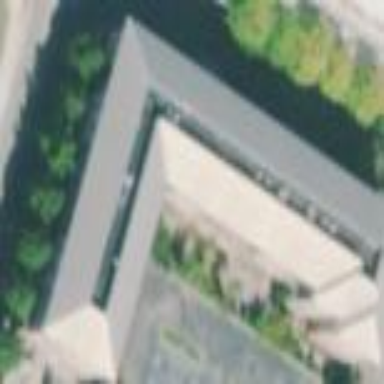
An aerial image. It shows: Hotel building.